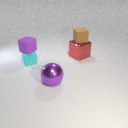
large red metal cube below small brown rubber cube